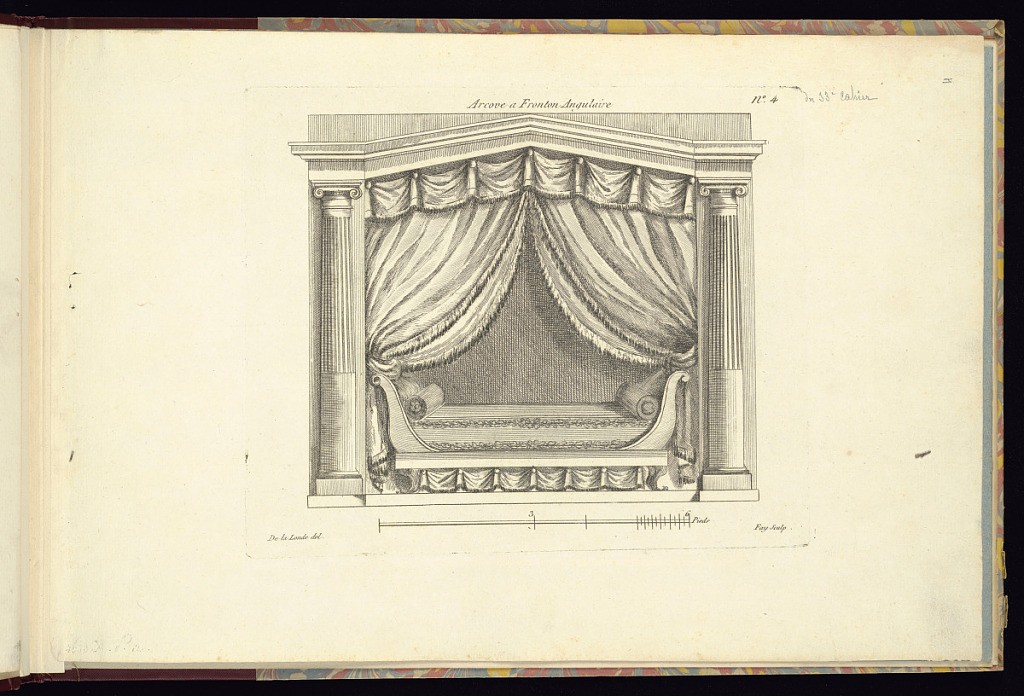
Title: Arcove a Fronton Angulaire
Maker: Richard de Lalonde, French, active 1780–96
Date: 1792–1814
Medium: Etching and engraving on laid paper
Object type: Print
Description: Fourth plate from a series of bed designs. The title is lettered above a wall elevation featuring a daybed set into a nice framed by a pediment and fluted columns decorated with neoclassical and empire style ornament, with a scale below. The bed curtain trimmed with passementerie hangs from the alcove. The bed features a repeating leaf pattern along the bed and rosettes on the pillows, with cabriole feet. The plate is titled, signed, and numbered.